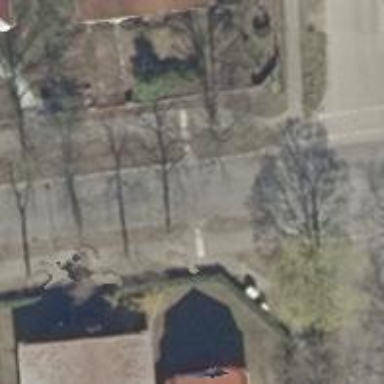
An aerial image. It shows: Unmarked crossing on footway.